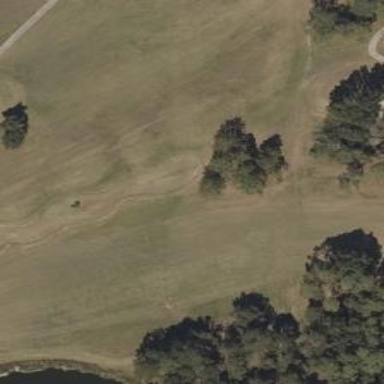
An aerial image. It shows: Sandy area is golf bunker.